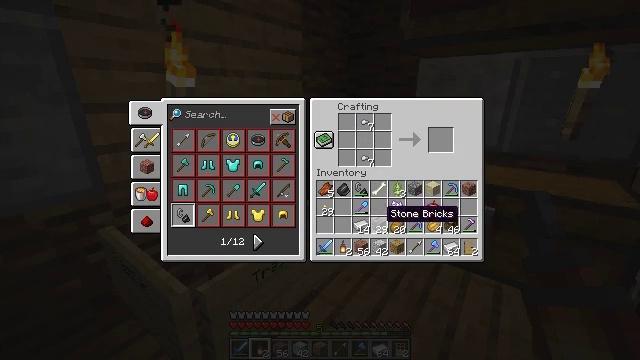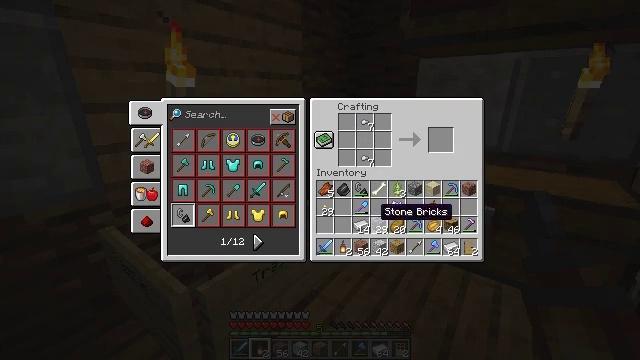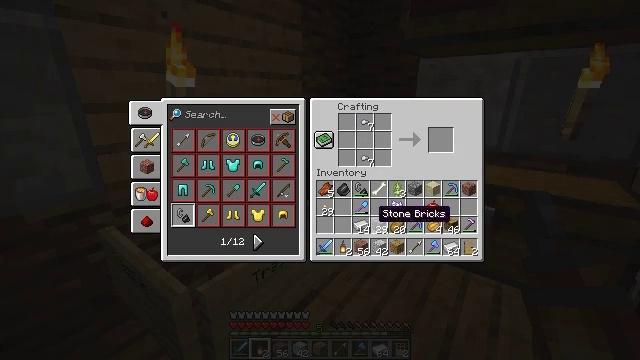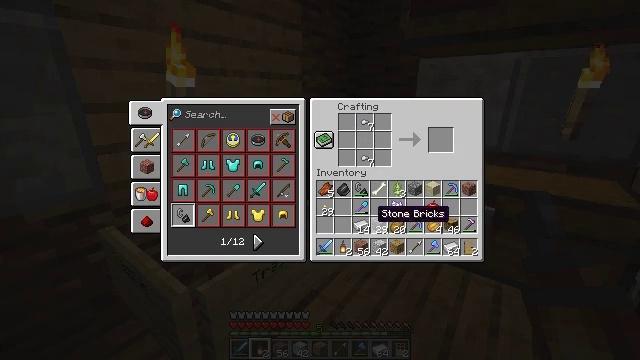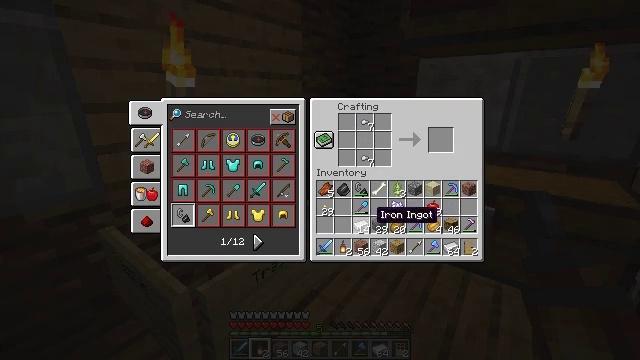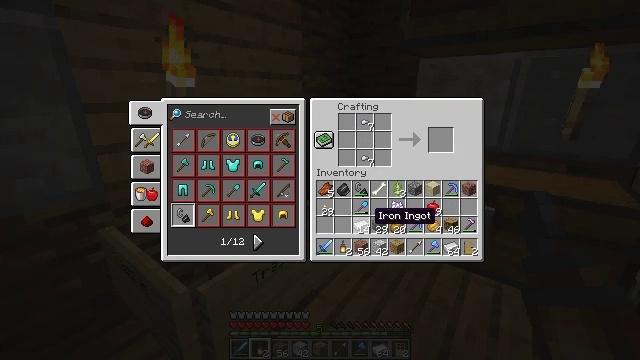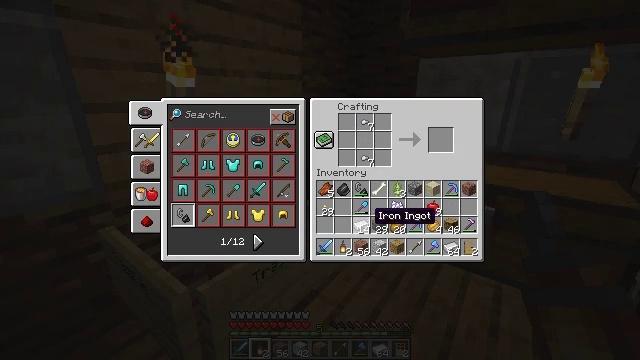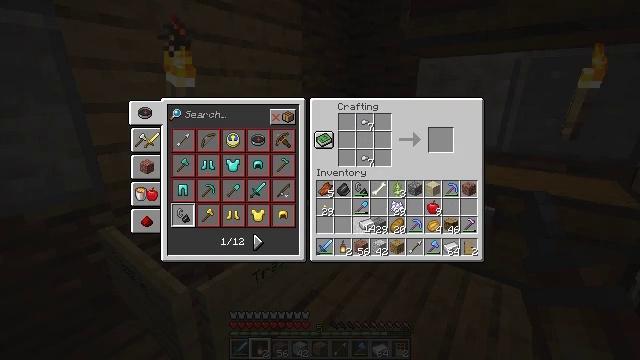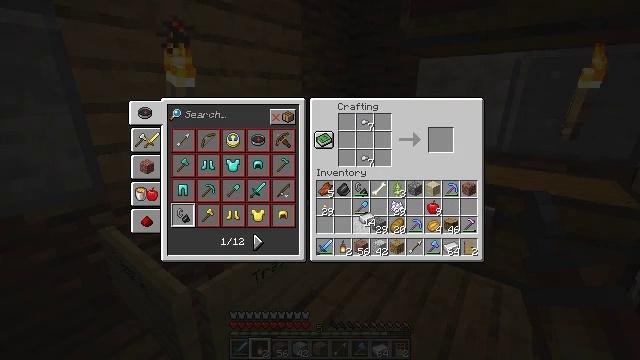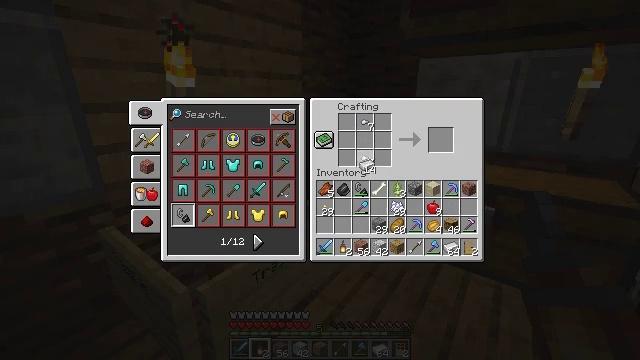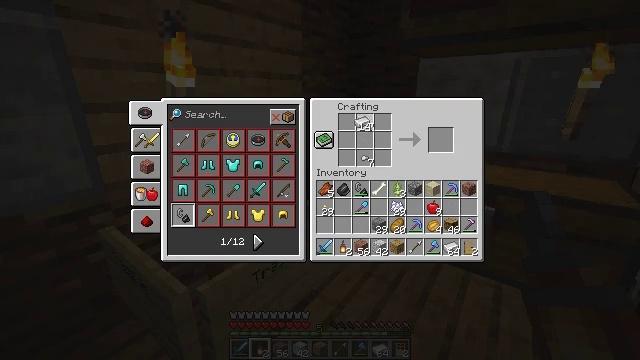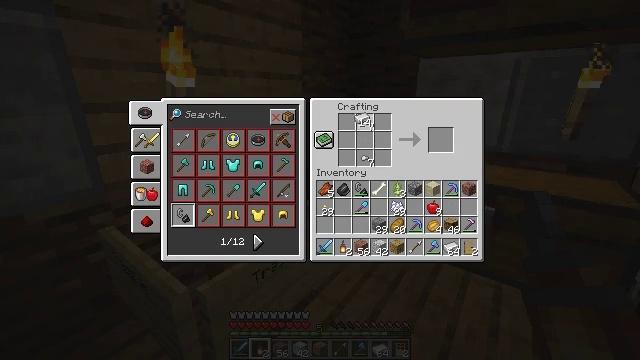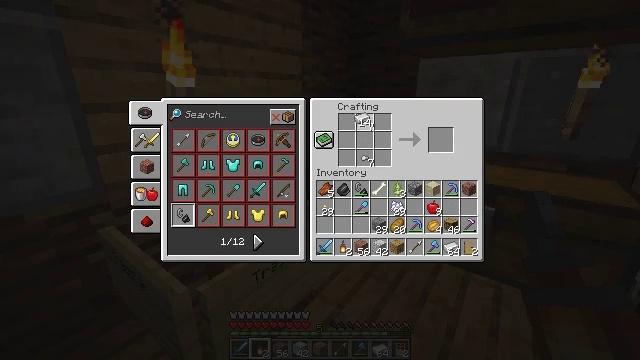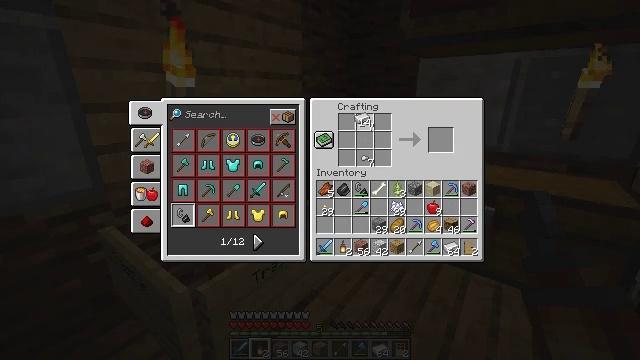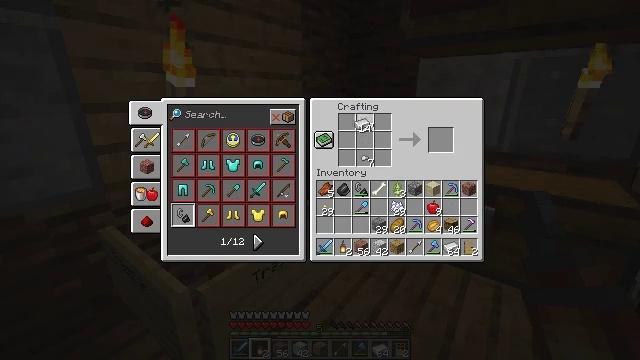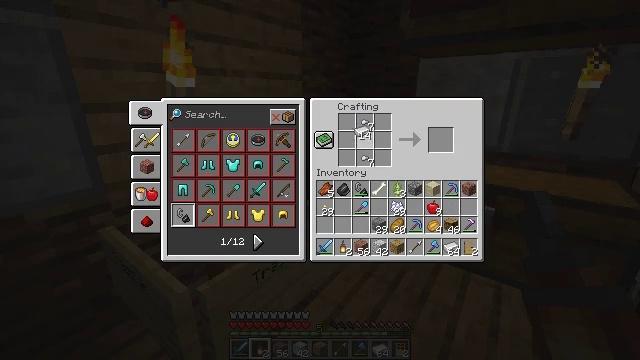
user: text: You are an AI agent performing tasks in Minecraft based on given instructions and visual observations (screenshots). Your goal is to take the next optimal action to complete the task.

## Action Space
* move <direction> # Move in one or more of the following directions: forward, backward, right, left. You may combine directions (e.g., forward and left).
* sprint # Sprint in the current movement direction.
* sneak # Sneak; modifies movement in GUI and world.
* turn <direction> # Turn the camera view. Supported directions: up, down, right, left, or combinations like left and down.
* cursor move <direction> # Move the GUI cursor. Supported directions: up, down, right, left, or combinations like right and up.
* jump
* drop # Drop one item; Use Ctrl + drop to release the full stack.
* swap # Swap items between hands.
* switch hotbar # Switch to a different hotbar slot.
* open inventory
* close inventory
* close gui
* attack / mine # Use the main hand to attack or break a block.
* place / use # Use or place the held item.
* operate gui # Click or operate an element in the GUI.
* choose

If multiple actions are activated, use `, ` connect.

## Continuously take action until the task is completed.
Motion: motion action
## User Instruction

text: Open a crafting table to make a chain.
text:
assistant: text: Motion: no_op
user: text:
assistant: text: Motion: no_op
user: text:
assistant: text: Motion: no_op
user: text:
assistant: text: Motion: no_op
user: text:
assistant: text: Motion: no_op
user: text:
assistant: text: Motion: no_op
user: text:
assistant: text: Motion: operate gui
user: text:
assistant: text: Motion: operate gui
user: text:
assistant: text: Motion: cursor move up
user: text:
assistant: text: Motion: cursor move up
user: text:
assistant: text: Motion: no_op
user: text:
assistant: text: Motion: no_op
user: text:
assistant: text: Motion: no_op
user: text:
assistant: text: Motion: no_op
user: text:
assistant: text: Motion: cursor move down
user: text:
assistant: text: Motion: no_op
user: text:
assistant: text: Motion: no_op
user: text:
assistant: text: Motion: no_op
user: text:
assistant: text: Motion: no_op
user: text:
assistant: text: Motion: operate gui
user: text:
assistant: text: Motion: operate gui
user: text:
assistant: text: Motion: operate gui
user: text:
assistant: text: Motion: no_op
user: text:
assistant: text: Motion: cursor move right
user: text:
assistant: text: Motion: cursor move right
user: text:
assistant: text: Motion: sneak, cursor move right
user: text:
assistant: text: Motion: sneak
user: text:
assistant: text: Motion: sneak
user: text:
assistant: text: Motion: sneak
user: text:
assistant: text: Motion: sneak